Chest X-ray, AP view. Patient: 10 years old, sex F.
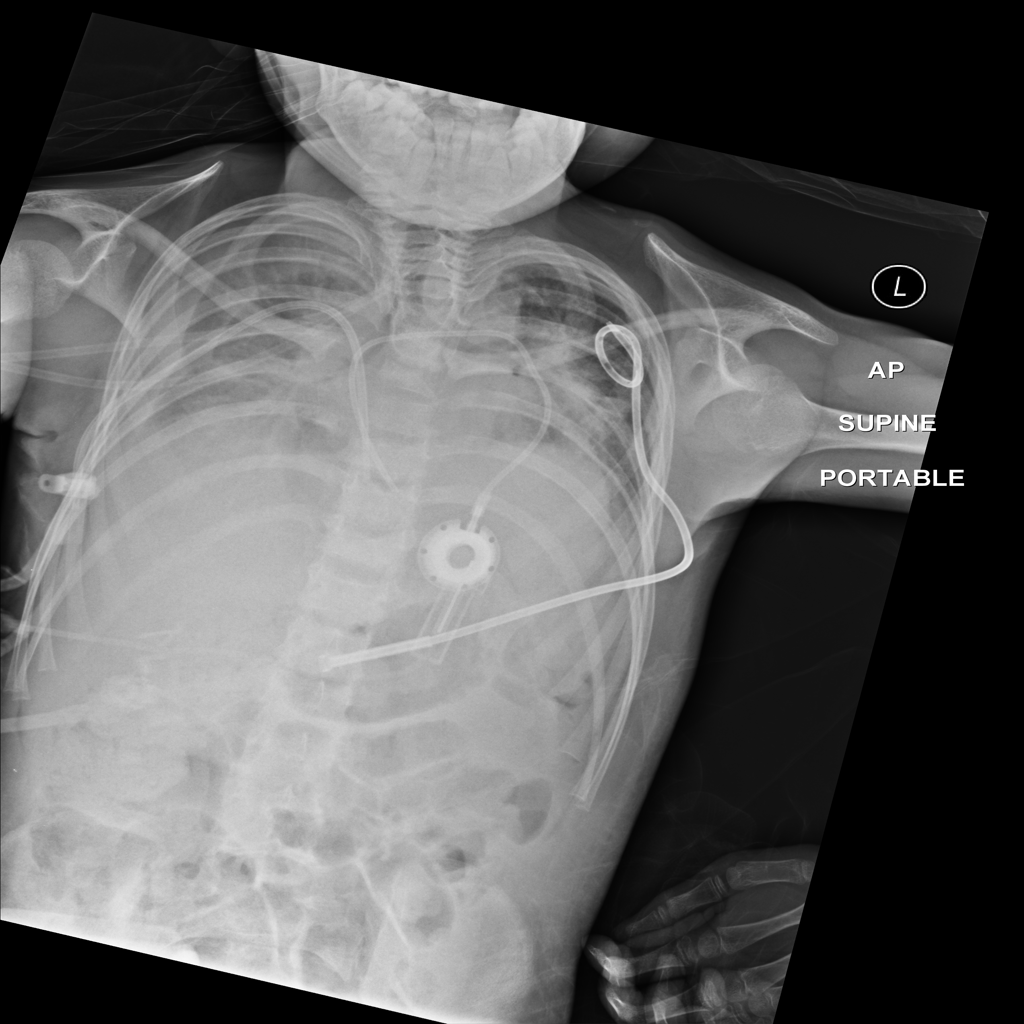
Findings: No Finding